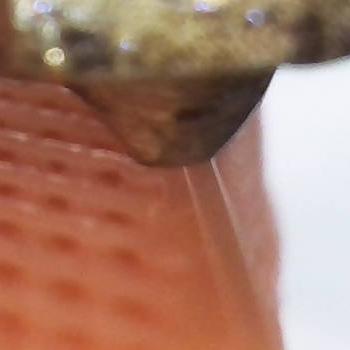
Flow rate: 33%